Field crop: maize
Growth stage: 2
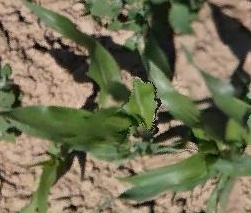
Species: maize